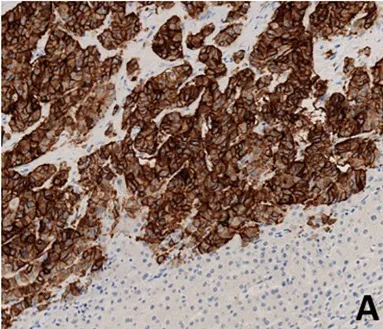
Immunostaining for SSTR2.
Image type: pathology (immunostaining)